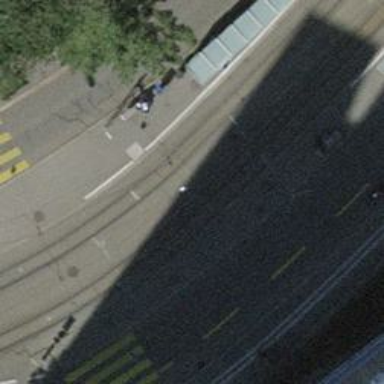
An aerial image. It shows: Tram stop with public transport stop position.